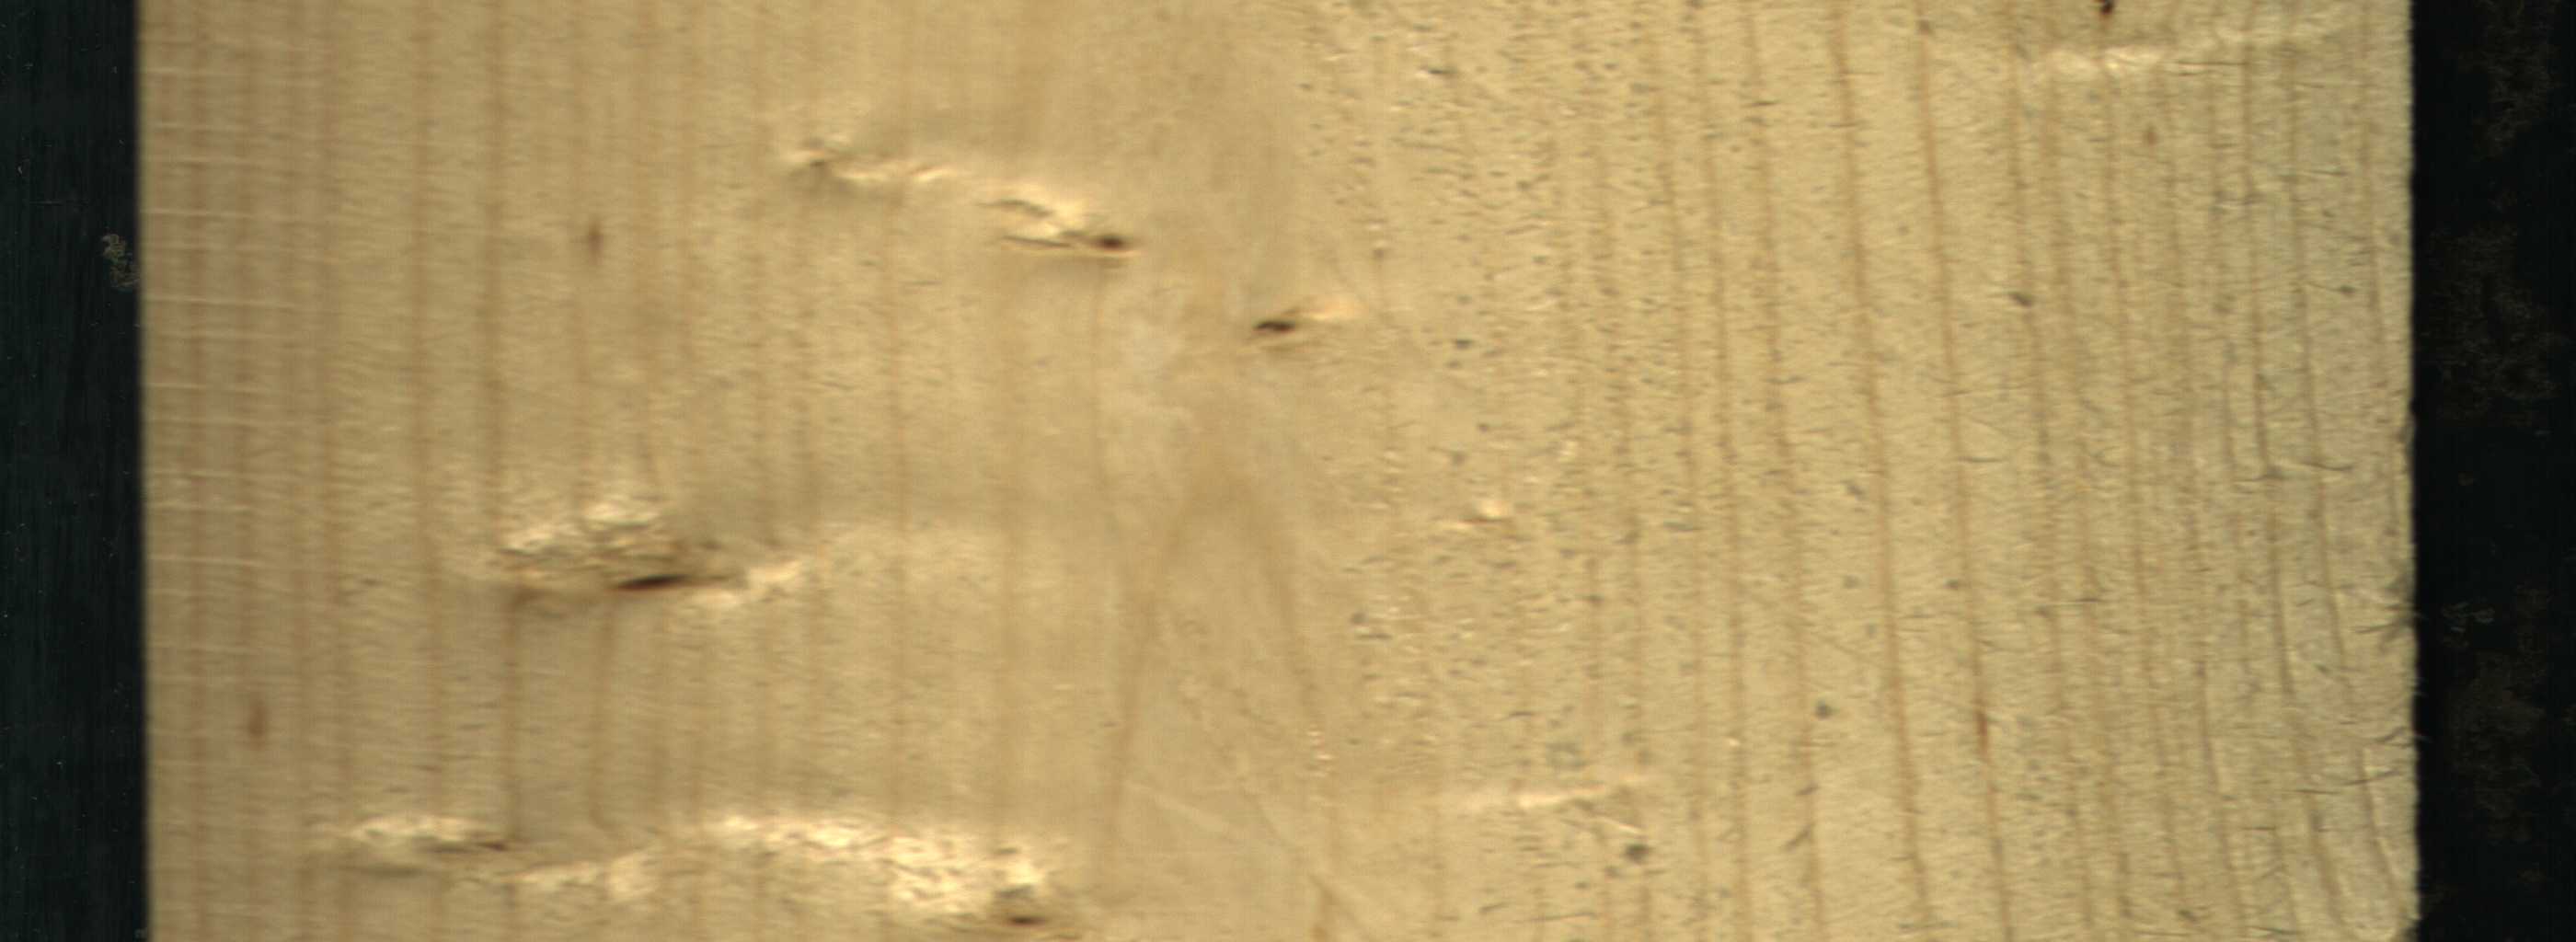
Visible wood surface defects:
Live_Knot
Live_Knot
Live_Knot
Live_Knot